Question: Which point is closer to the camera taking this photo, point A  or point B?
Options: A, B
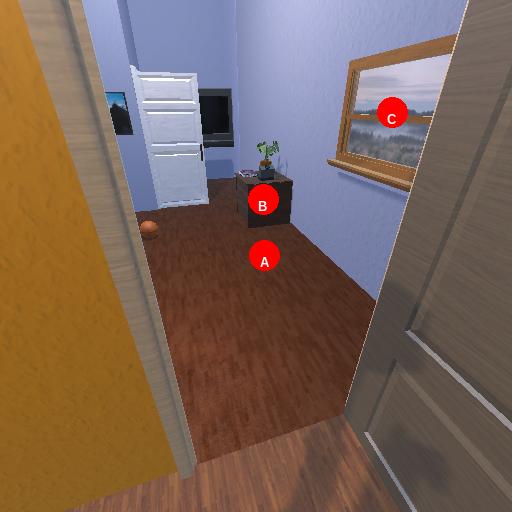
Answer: A